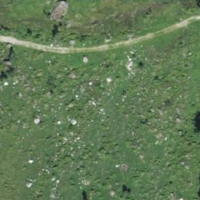
EUNIS habitat code: 23
Species observed at this site:
Mesembrina mystacea
Urtica dioica